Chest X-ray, AP view. Patient: 45 years old, sex F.
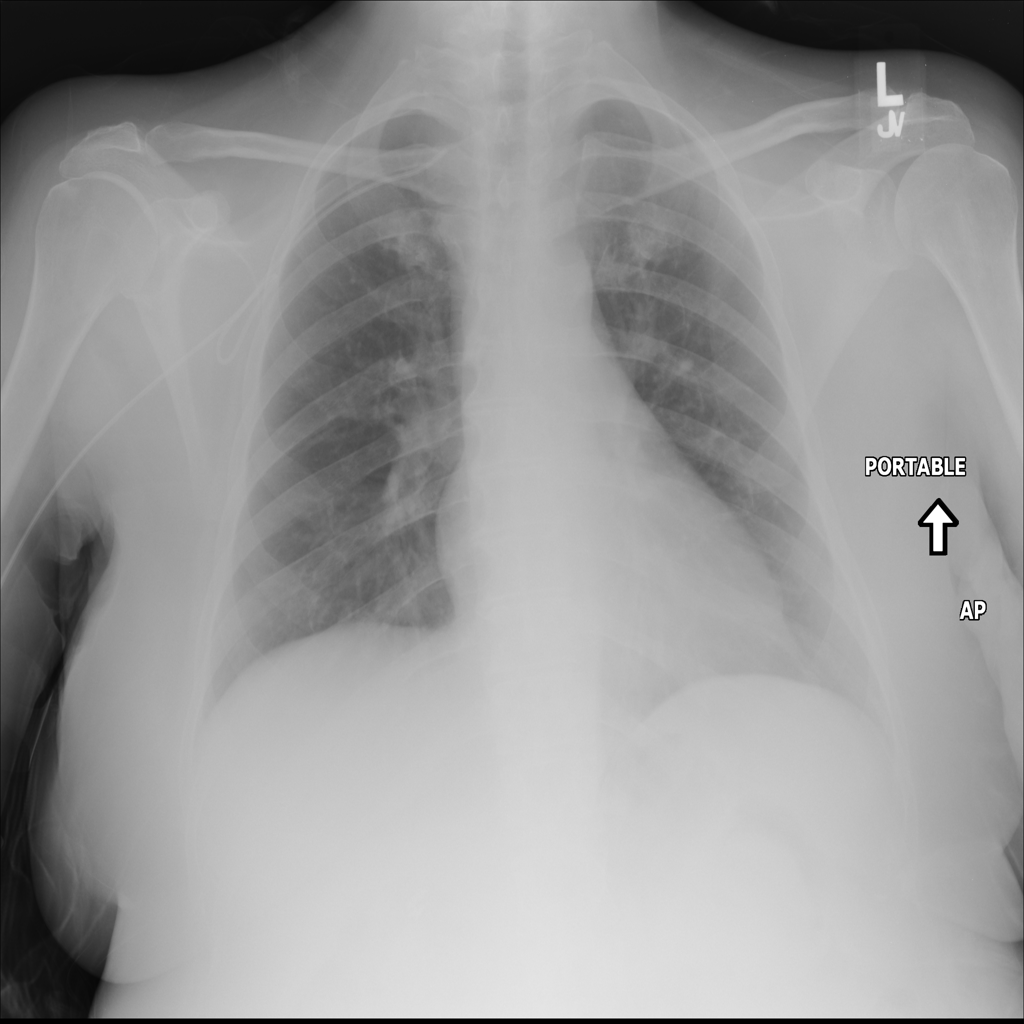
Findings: No Finding